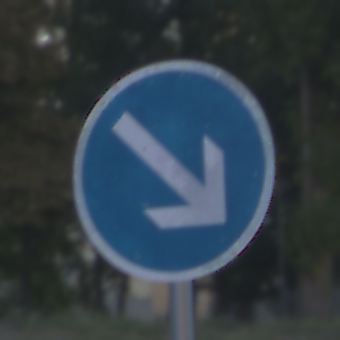
Verkehrszeichen: VorgeschriebeneVorbeifahrtRechts
Umgebung: Outdoor, Urban
Tageszeit: SunriseSunset
Wetter: Clear
Licht: Natural
Jahreszeit: NotSpecified
Kontrast: LowContrast